Question: How can I get that yellow box aligned like on the picture? I tried some stuff with table cells but it kinda destroyed everything. I also played a bit with the float conditions but the results were horrible too. Can you help me?

Here's my code:
'''
<div class="job_board">
<div class="job_box">
<span class="job_title_working_field"> <!-- Just made that span for grouping but it's unnecessary. -->
<div class="job_title"><h1>Product Development <span class="light">(m/w)</span></h1></div>
<div class="working_field">Fahrzeugtechnik * Mechatronik * Maschinenbau</div>
</span>
<div class="slide_button"></div>
</div>
</div>
'''
'''
.light {
font-weight: normal;
}
.job_box {
width: 100%;
padding: 30px 50px;
background-color: #082730;
color: white;
text-align: center;
display: table;
}
.working_field {
font-weight: bold;
margin: 0;
font-size: 0.8em;
}
span.job_title_working_field {
table-cell;
}
.slide_button {
position: absolute;
width: 50px;
height: 100%;
background: yellow;
display: table-cell;
}
'''
<URL>
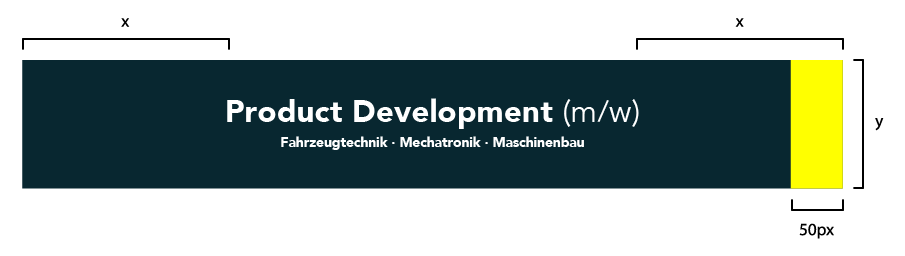
Answer: Since '.slide_button' is within an element, you would simply relatively position the parent element:
'''
.job_box {
position: relative;
width: 100%;
padding: 30px 50px;
background-color: #082730;
color: white;
text-align: center;
display: table;
font-family: "Helvetica", sans-serif;
}
'''
And then absolutely position the yellow '.slide_button' element at the top/right - relative to the parent.
<URL>
'''
.slide_button {
position: absolute;
right: 0;
top: 0;
width: 50px;
height: 100%;
background: yellow;
}
'''
If you look at the above example, you will notice that a horizontal scrollbar is present. If you want to remove this, use <URL> in order to include the padding within the '.job_box' element's dimension calculations.
<URL>
'''
.job_box {
box-sizing:border-box;
-moz-box-sizing:border-box;
}
'''
It's also worth noting that I removed the default '8px' margin on the 'body' element.. 'body{margin:0}'